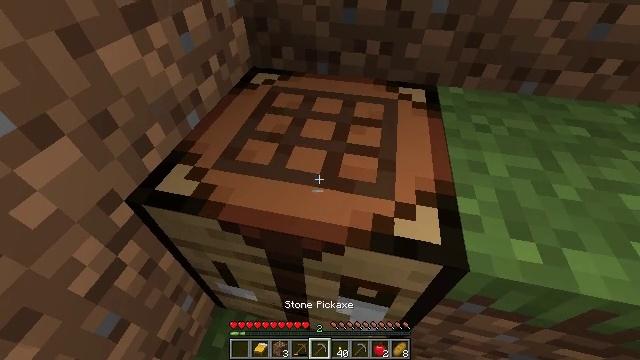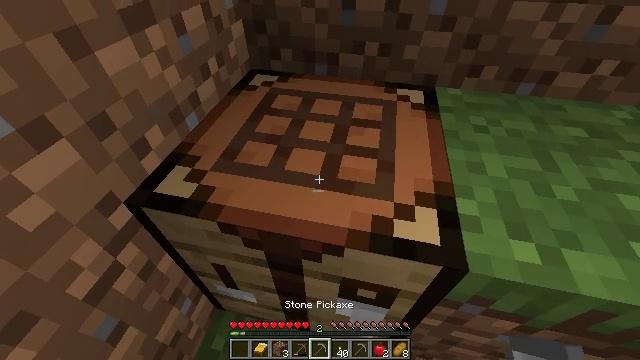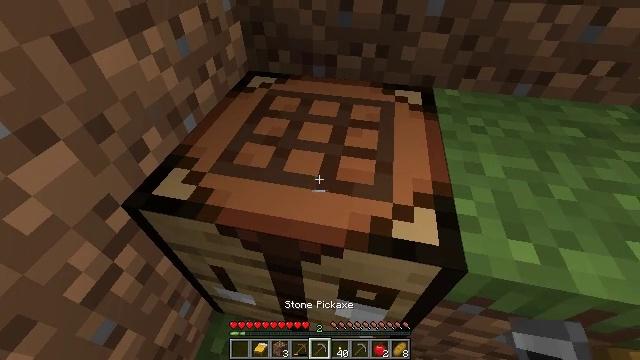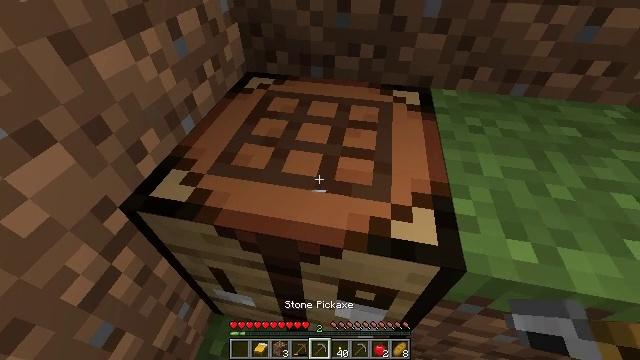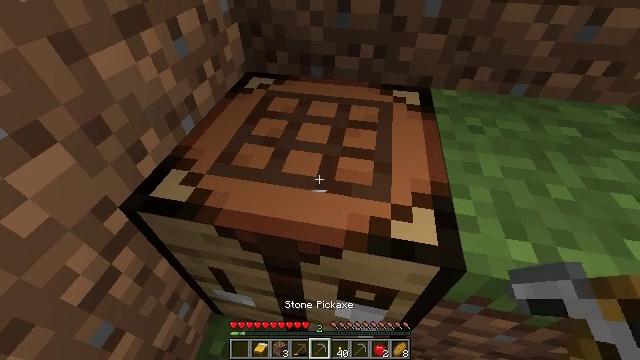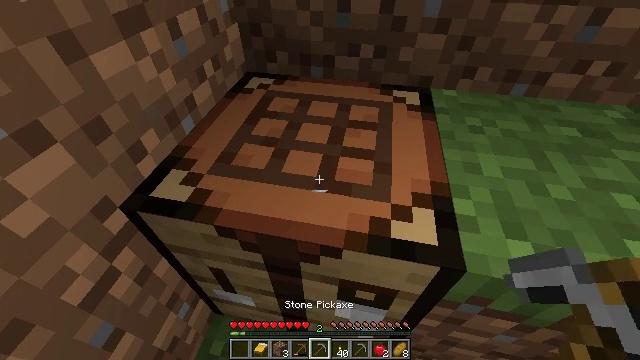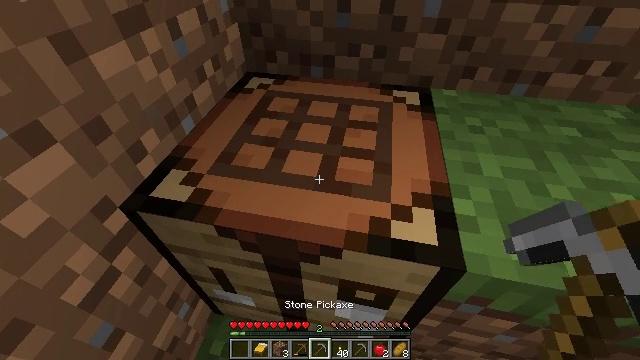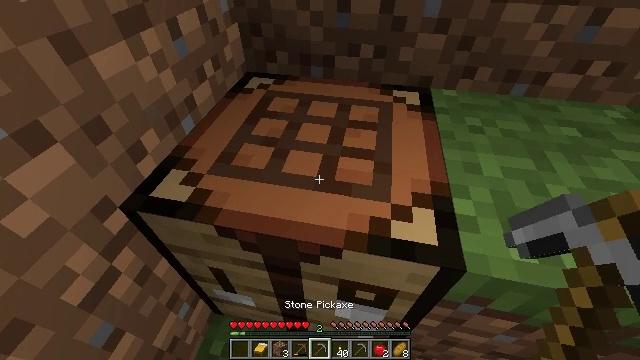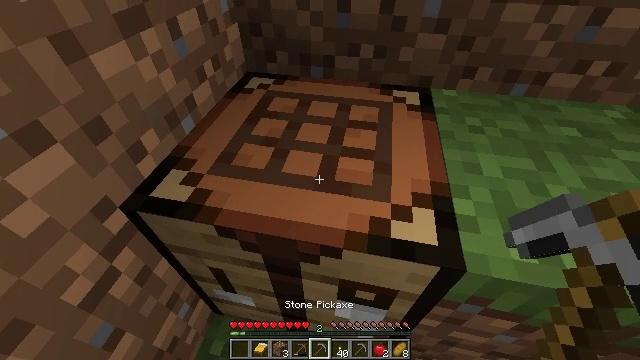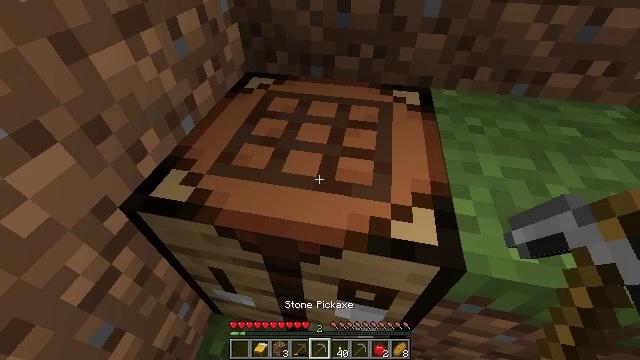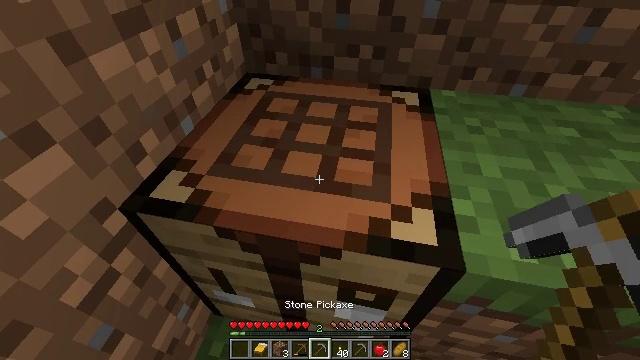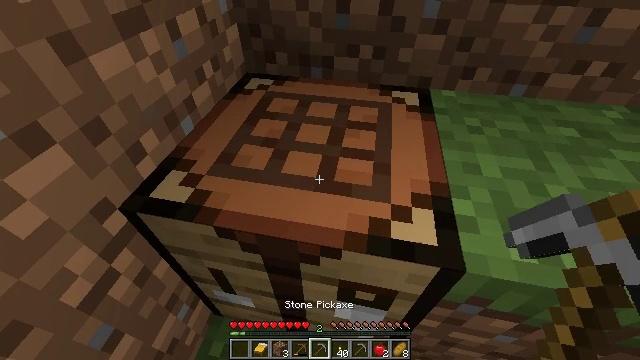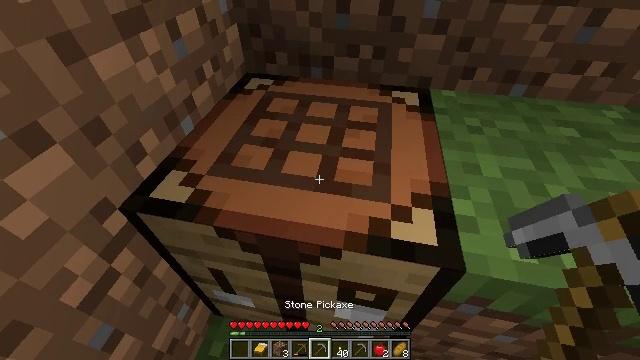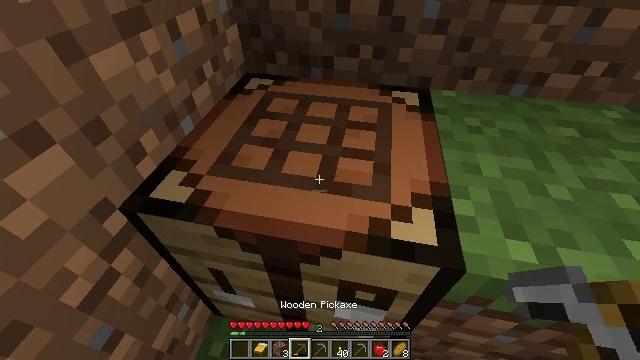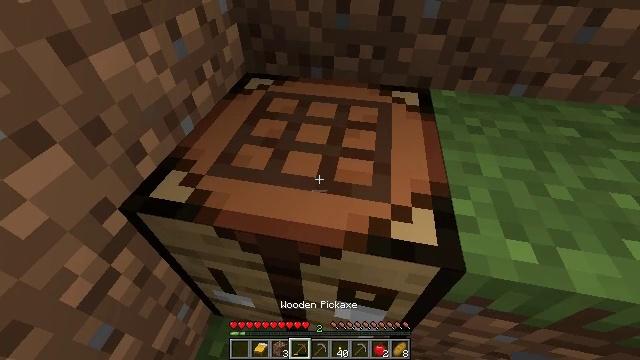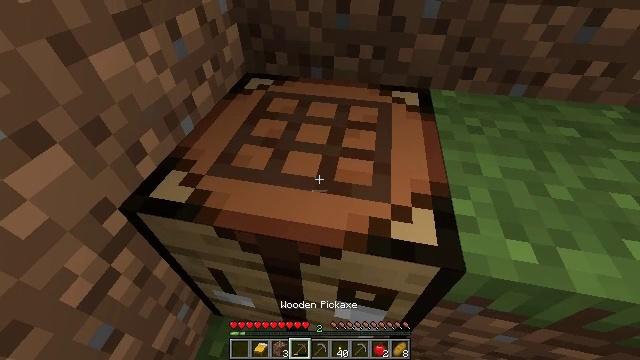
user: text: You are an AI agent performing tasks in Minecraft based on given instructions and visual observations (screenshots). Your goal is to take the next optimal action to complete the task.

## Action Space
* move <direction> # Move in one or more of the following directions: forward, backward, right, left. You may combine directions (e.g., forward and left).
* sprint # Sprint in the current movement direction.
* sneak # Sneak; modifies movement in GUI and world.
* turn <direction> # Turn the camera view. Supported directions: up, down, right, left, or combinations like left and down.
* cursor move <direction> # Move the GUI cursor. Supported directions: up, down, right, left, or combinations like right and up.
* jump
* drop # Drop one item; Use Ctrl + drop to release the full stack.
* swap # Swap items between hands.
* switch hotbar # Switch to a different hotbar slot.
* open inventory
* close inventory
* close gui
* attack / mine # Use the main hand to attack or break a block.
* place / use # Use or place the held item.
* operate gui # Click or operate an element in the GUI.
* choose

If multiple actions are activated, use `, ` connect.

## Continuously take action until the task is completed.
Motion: motion action
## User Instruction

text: Mine block crafting table.
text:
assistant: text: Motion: no_op
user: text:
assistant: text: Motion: no_op
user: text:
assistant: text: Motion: no_op
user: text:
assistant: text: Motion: no_op
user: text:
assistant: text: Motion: no_op
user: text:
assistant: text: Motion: no_op
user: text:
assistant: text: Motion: no_op
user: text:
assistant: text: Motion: no_op
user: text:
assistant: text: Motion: no_op
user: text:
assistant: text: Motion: no_op
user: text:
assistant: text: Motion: no_op
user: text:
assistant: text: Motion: no_op
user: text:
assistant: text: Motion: no_op
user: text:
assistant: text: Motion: no_op
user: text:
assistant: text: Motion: no_op
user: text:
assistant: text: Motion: no_op
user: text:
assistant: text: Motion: no_op
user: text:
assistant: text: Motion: no_op
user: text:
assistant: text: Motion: no_op
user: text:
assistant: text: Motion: no_op
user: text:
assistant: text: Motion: no_op
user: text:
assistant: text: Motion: turn up
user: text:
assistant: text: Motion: no_op
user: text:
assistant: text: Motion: attack / mine
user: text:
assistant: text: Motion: attack / mine
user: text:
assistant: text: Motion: attack / mine
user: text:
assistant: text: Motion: attack / mine
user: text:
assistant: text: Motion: attack / mine
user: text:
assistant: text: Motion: attack / mine
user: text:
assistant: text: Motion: attack / mine